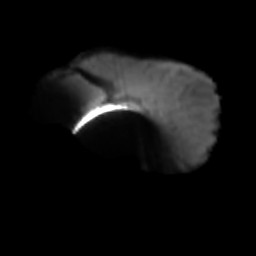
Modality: T2w
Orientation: sagittal
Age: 13
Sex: male
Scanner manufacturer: siemens
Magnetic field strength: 3 T
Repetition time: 3.8 s
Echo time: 0.07 s